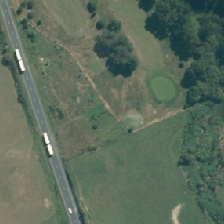
Land cover: urban_parkland